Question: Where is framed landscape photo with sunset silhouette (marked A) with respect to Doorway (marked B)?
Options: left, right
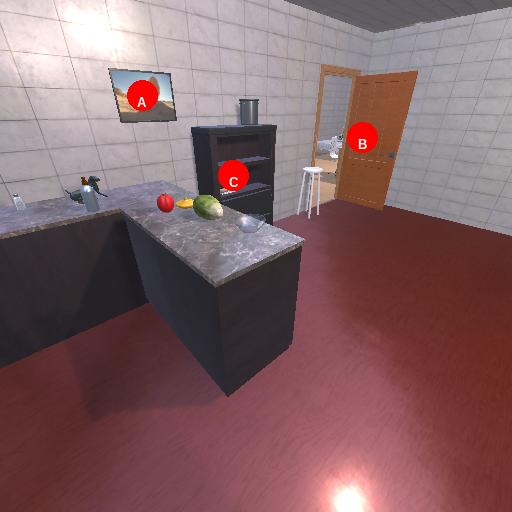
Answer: left